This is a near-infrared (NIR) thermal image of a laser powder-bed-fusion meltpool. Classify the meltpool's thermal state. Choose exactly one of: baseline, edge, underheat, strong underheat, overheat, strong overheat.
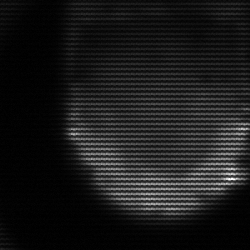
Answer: edge